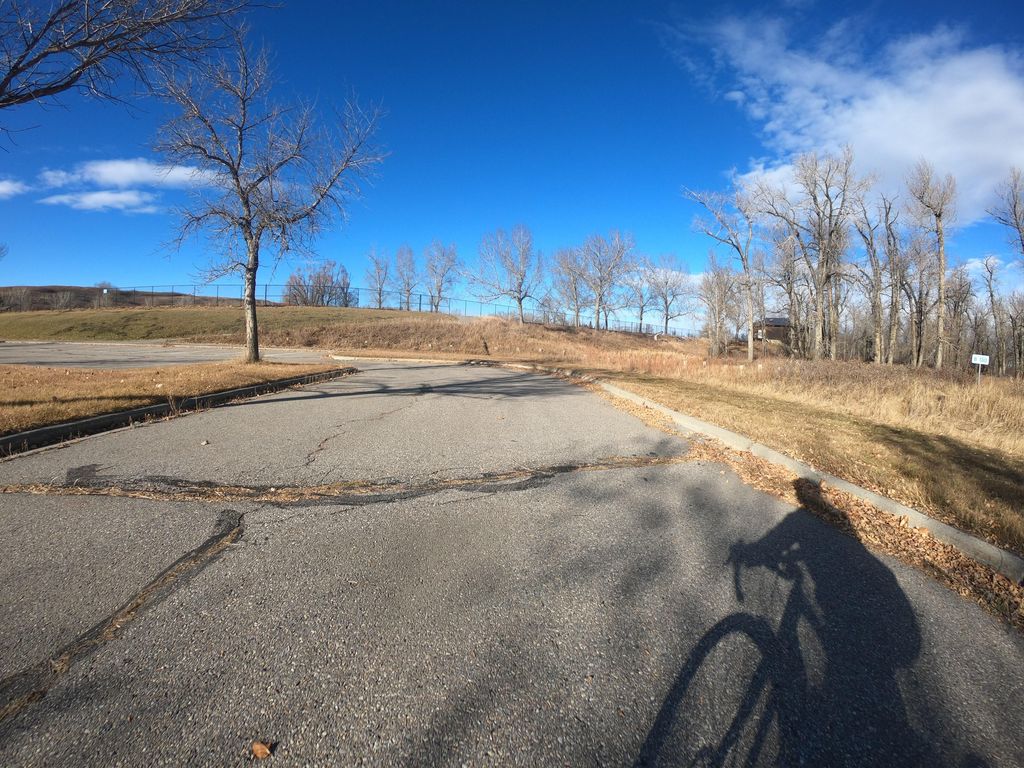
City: calgary